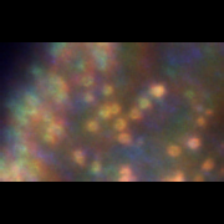
Taxon: Phaeocystis
Group: Other